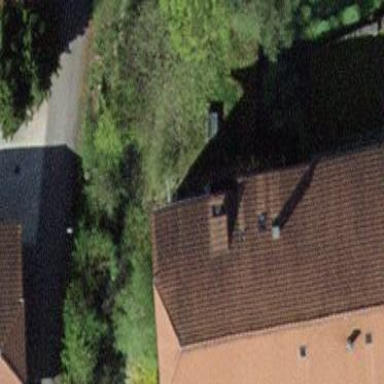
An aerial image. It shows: Half-hipped roof building.